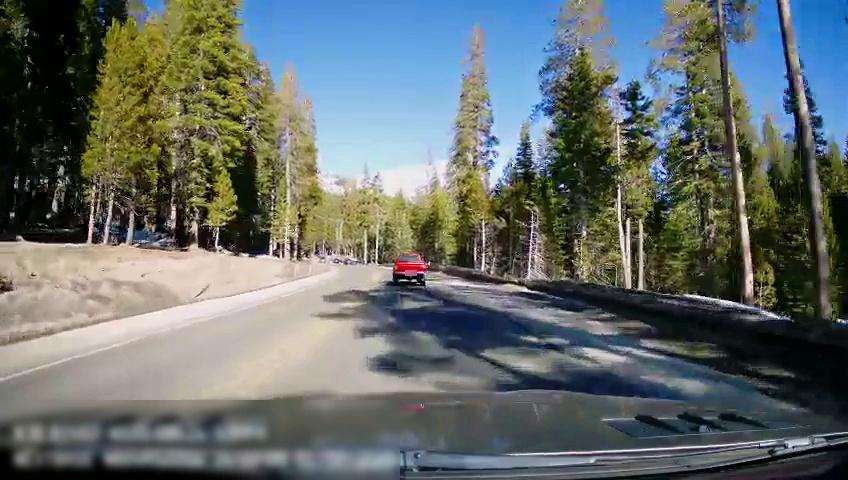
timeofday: Day
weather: Sunny
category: Drivable Space
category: Vehicles | Truck
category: Lanes | Opposite Lane